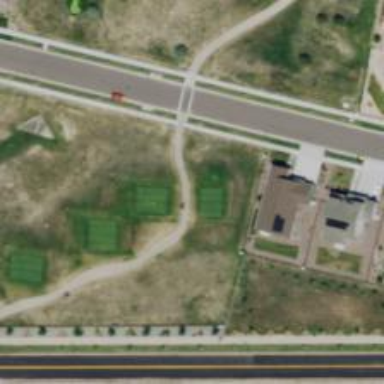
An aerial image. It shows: Golf tee.